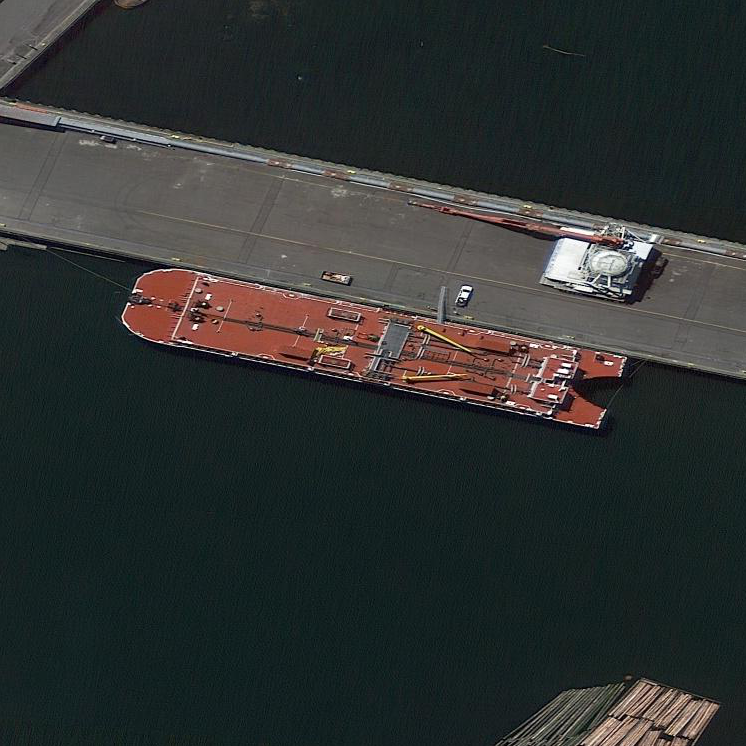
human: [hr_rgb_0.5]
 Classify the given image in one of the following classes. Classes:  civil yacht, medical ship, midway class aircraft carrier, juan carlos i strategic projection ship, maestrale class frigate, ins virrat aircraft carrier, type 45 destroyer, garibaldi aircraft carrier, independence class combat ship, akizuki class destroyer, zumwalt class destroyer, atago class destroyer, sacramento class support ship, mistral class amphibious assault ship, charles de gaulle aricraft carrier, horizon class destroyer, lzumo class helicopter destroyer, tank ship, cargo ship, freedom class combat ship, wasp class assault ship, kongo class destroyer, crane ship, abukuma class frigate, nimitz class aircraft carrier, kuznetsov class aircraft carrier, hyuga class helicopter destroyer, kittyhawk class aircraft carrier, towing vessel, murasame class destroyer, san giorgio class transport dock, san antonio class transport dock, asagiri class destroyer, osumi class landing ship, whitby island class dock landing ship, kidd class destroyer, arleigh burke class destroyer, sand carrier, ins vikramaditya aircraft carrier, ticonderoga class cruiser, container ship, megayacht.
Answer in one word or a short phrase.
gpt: Tank ship